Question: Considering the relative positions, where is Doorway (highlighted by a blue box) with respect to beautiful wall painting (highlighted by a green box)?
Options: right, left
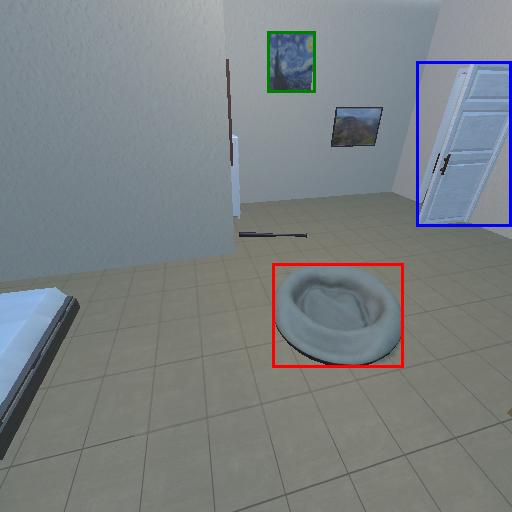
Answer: right